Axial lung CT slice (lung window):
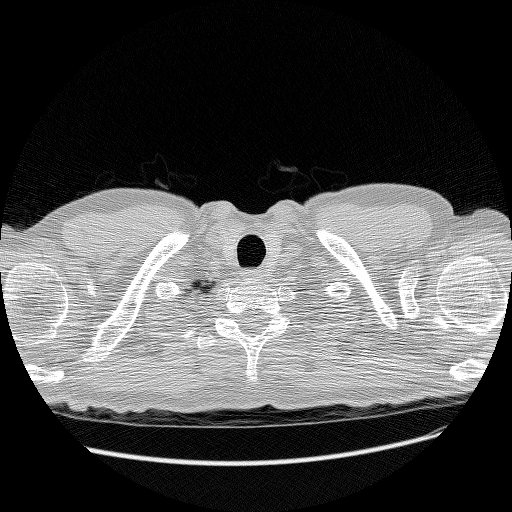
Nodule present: no